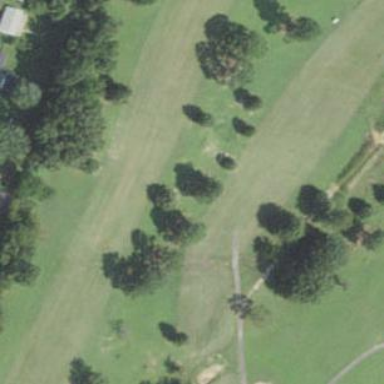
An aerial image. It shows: Golf fairway surrounded by grass.